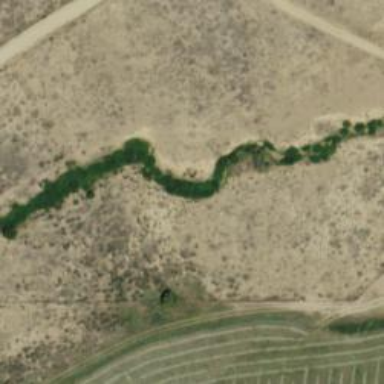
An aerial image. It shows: Canal used for irrigation purposes.